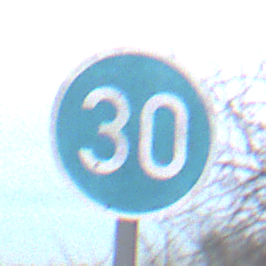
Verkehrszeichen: VorgeschriebeneMindestgeschwindigkeit
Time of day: MorningAfternoon
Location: Outdoor (Suburban)
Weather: Overcast
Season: NotSpecified
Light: Natural